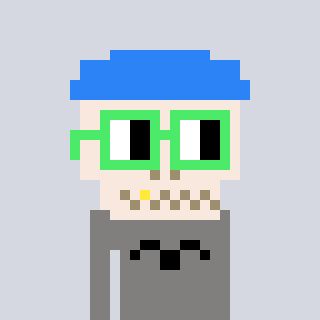
a pixel art character with square light green glasses, a skeleton-hat-shaped head and a bluegrey-colored body on a cool background